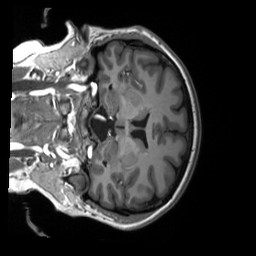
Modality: T1w
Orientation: coronal
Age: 27
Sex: female
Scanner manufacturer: siemens
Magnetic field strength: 3 T
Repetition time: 2.53 s
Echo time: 0.00219 s